【题型】选择题　【知识点】函数　【难度】easy
关于函数$f(x)=1+\cos x$，$x\in\left(\dfrac{\pi}{3},2\pi\right]$的图象与直线$y=t$（$t$为常数）的交点情况，下列说法正确的是（\quad）

\noindent A．当$t<0$或$t\geq2$，有$0$个交点

\noindent B．当$t=0$或$\dfrac{3}{2}<t<2$时，有$1$个交点

\noindent C．当$0<t\leq\dfrac{3}{2}$，有$2$个交点

\noindent D．当$0<t<2$时，有$2$个交点
【解答】
\noindent \textbf{【答案】}B

\noindent \textbf{【分析】}在同一个坐标系内做出$f(x)=1+\cos x$，$x\in\left(\dfrac{\pi}{3},2\pi\right]$的图象与直线$y=t$的图像，根据交点的个数直接判断即可.

\noindent \textbf{【详解】}在同一个坐标系内做出$f(x)=1+\cos x$，$x\in\left(\dfrac{\pi}{3},2\pi\right]$的图象与直线$y=t$的图像如图示：

\noindent 根据图像，进行判断：

\noindent 对于A：当$t=2$时，有一个交点，故A错误；

\noindent 对于B：当$t=0$或$\dfrac{3}{2}<t<2$时，有$1$个交点，故B正确；

\noindent 对于C：当$0<t<\dfrac{3}{2}$，有$2$个交点，当$t=\dfrac{3}{2}$，有$1$个交点，故C错误；

\noindent 对于D：当$t=\dfrac{3}{2}$，有$1$个交点，故D错误.
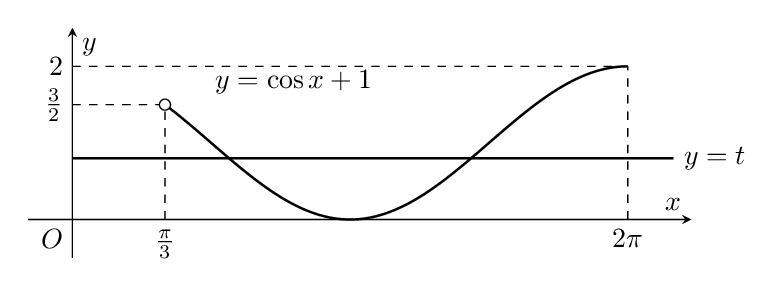